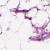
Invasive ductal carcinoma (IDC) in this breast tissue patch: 0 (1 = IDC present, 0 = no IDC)